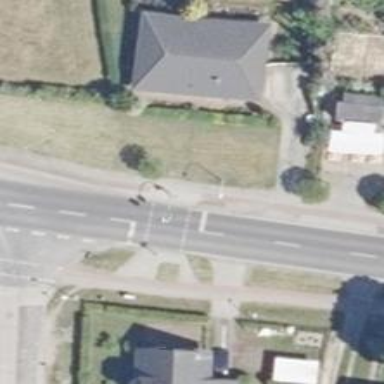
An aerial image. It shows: Road with traffic signals at the crossing.